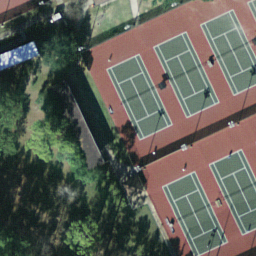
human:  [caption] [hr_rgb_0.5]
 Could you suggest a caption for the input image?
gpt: There are some tennis courts arranged neatly and surrounded by some trees and lawn .

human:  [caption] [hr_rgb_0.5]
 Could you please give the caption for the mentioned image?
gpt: There are some tennis courts arranged in lines surrounded by some trees and lawn .

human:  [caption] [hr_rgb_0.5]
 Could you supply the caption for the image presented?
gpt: Some tennis courts arranged in lines with some plants surrounded .

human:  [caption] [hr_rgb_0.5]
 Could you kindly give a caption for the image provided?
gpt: Some tennis courts arranged in lines are surrounded by some trees and lawn .

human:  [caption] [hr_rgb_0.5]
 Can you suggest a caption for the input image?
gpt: There are some tennis courts arranged neatly and surrounded by some trees .